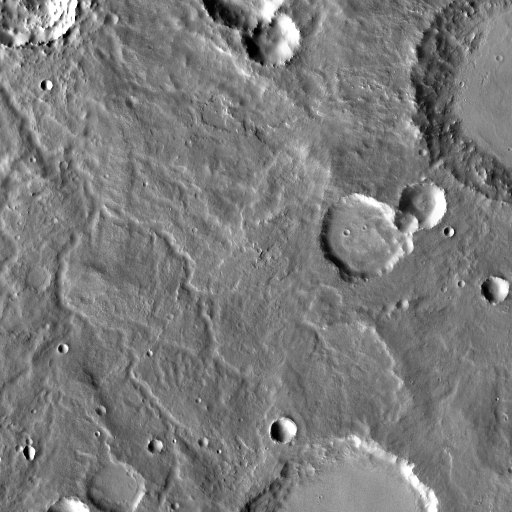
Crater classes present: Background, Other, Buried, Secondary